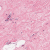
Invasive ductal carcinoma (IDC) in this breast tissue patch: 0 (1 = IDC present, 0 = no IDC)